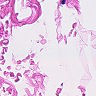
Metastatic tissue present: no